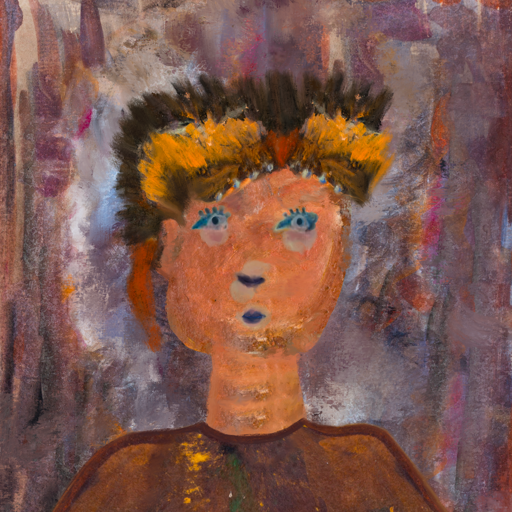
Background: Hypocrite, Head And Neck Front: Boggyland, Face Front: Hill_Girl, Bust: Comrade, Hair Front: Blank, Head Accessory: Gypsy_Queen, Second Necklace: Blank, Necklace: Blank, Baby: Blank